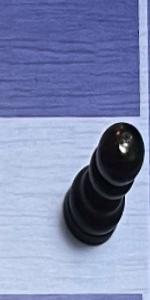
Label: Empty